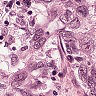
Metastatic tissue present: yes